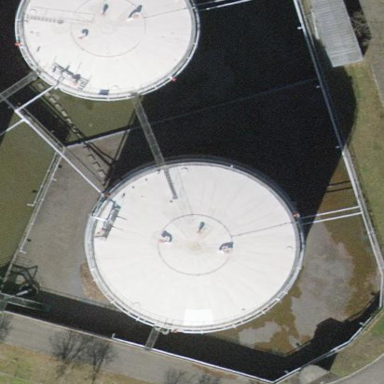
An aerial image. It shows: Storage tank which is man-made.